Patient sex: M
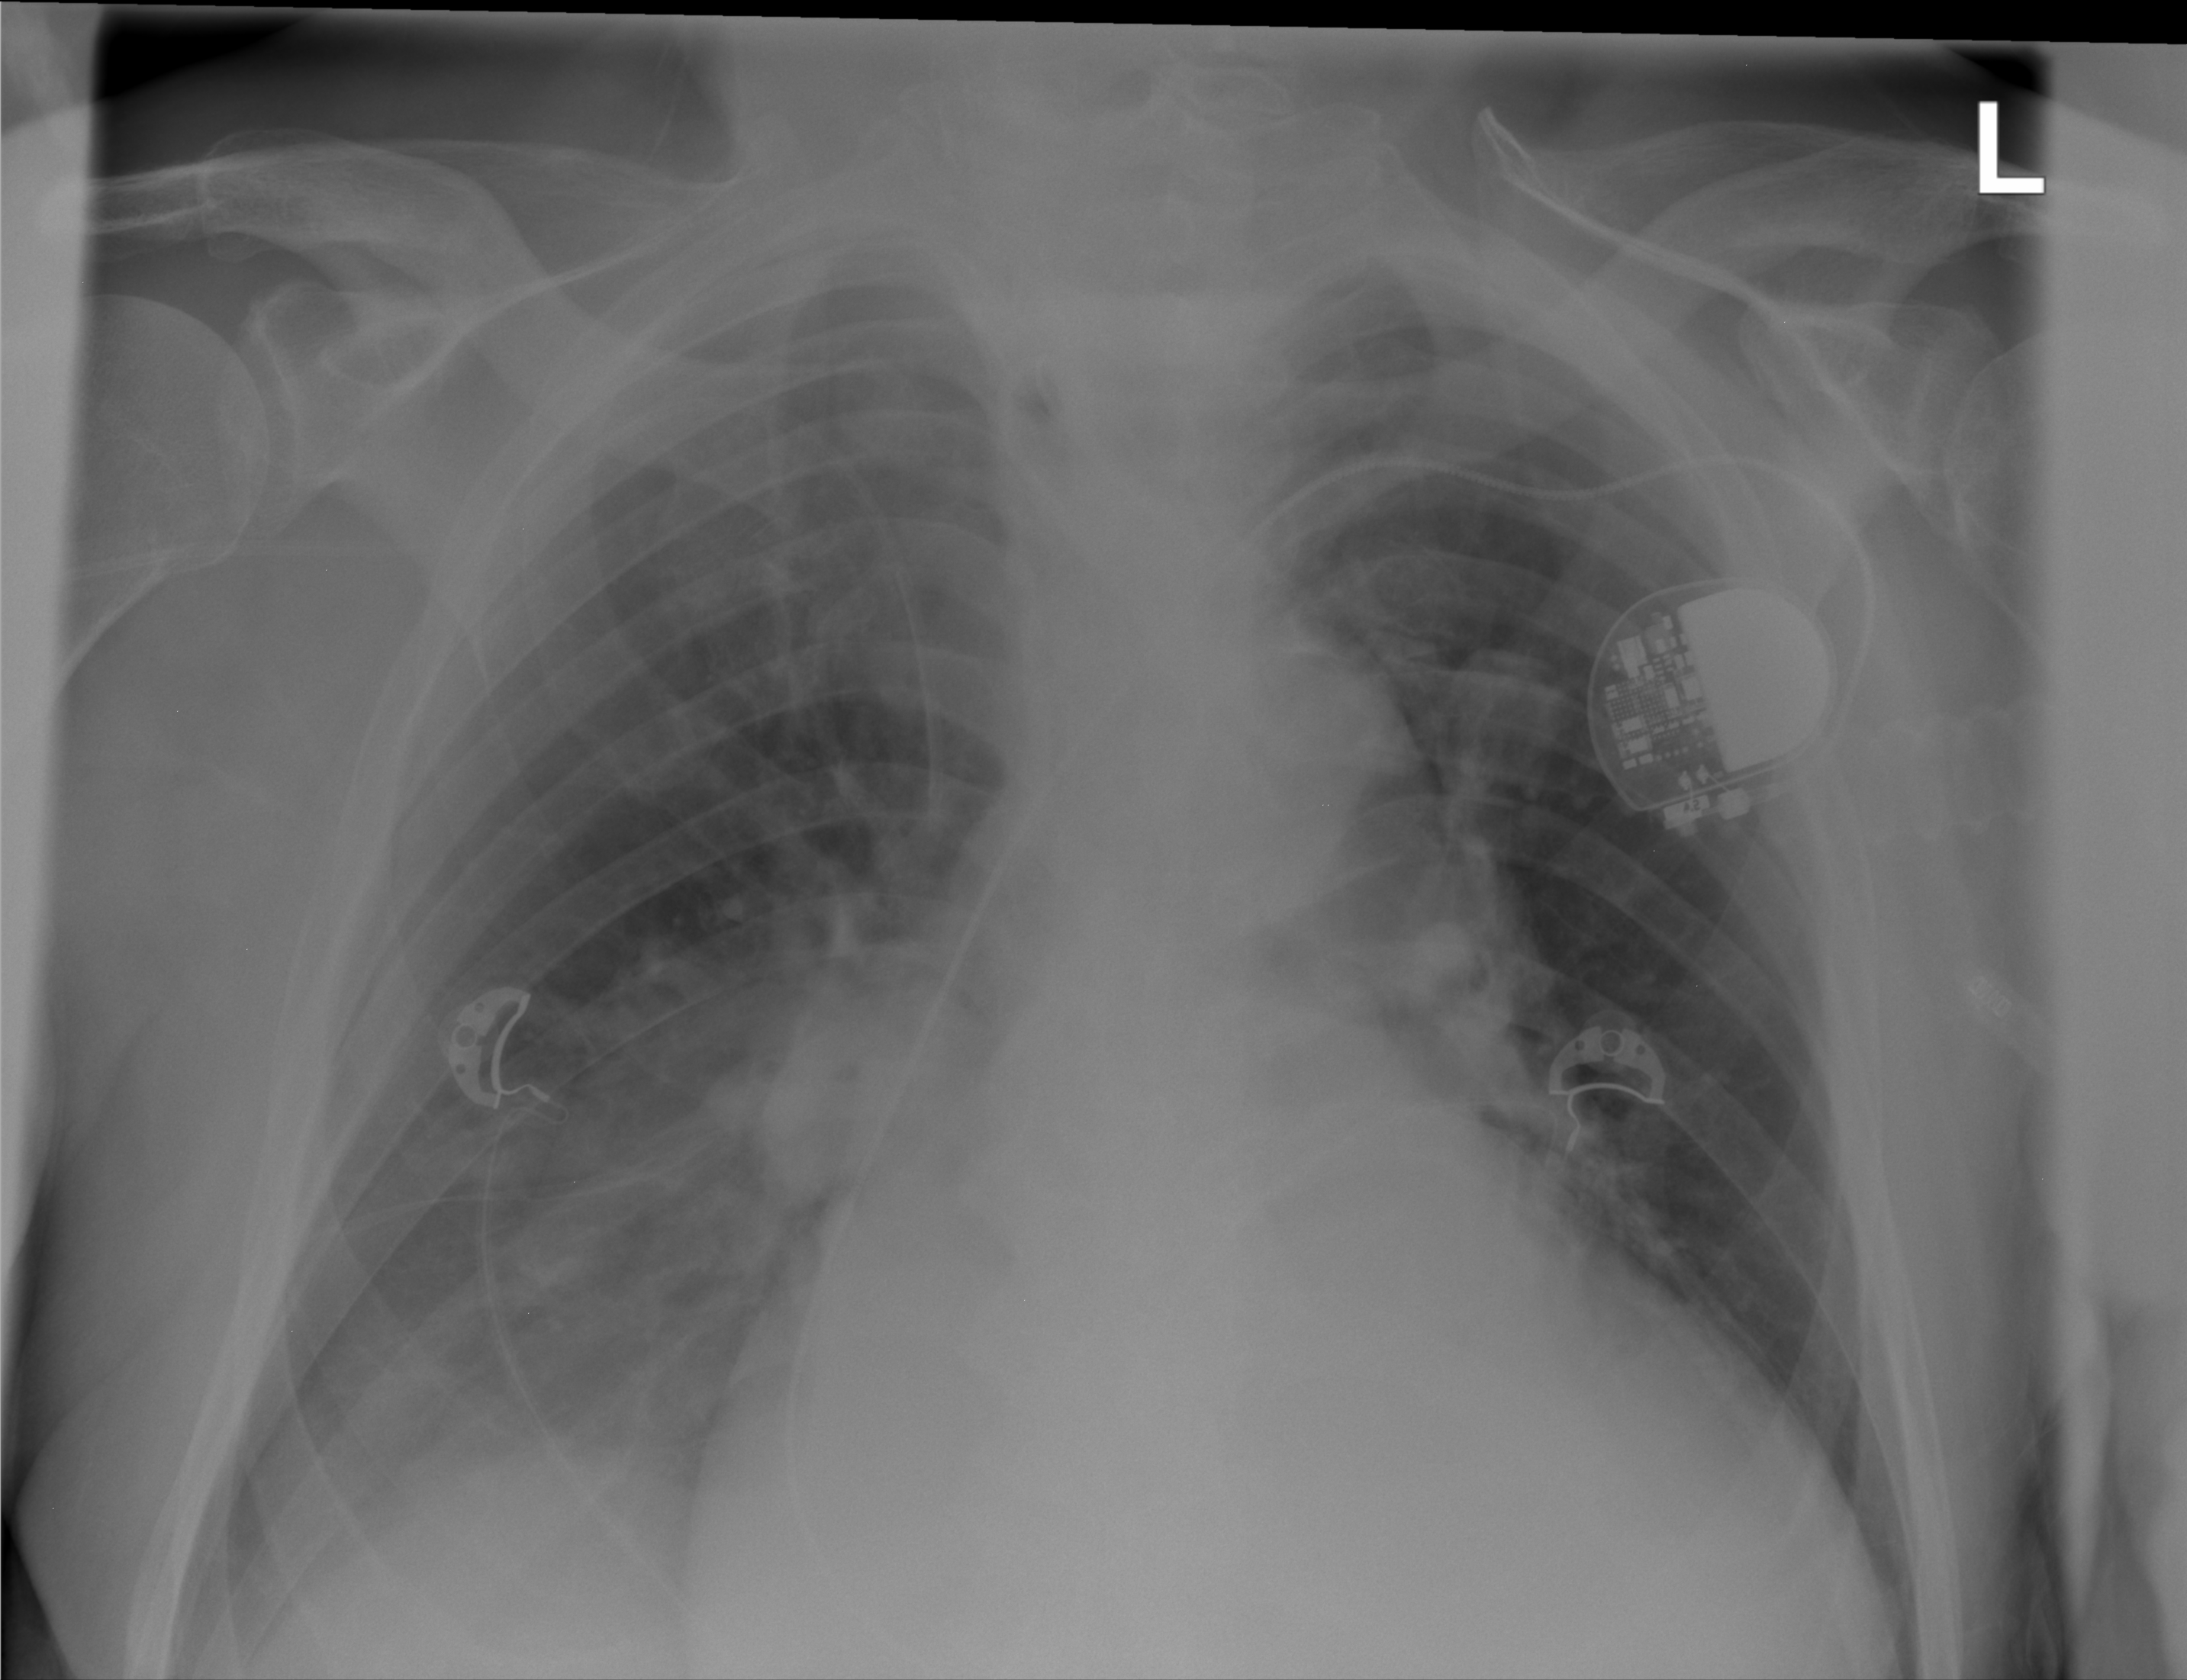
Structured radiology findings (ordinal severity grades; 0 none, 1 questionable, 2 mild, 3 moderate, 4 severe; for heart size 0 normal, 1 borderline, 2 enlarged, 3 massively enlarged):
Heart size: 2
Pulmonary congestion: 0
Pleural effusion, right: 2
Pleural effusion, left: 0
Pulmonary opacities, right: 0
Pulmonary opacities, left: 0
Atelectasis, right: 2
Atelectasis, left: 0